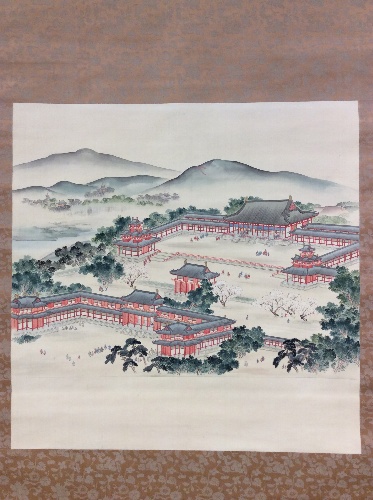
Date: ca. 1895–1900
Object type: Hanging scroll
Classification: Paintings
Medium: Hanging scroll; color on silk
Culture: Japan
Period: Meiji period (1868–1912)
Dimensions: Image: 27 7/8 × 27 3/4 in. (70.8 × 70.5 cm)
Overall with mounting: 55 1/2 × 33 1/2 in. (141 × 85.1 cm)
Overall with knobs: 55 1/2 × 35 3/4 in. (141 × 90.8 cm)
Department: Asian Art
Credit line: Museum Accession
Repository: Metropolitan Museum of Art, New York, NY
Tags: Temples